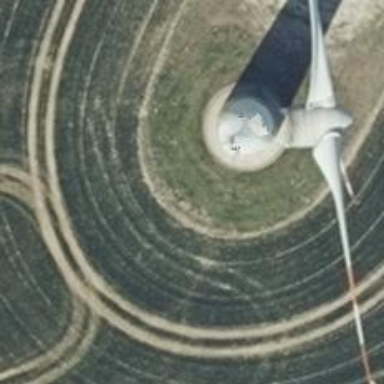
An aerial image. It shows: Wind generator using horizontal axis wind turbines.